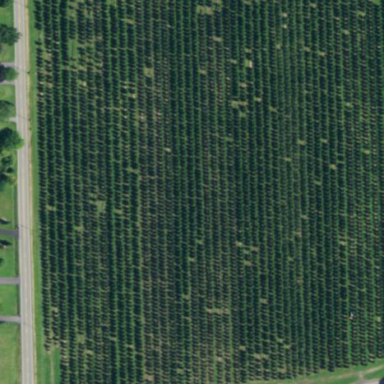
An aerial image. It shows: Orchard.